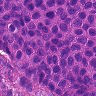
Metastatic tissue present: yes